Question: I'm trying to run eclipse for java in Windows 7 64bit edition, and when I run the eclipse.exe file, absolutely nothing happens. A ephimeral javaw.exe process is created in the task manager, but as I said, it's just there for a split second, and it disappears, after that NOTHING. I tried compiling a small program with the javac.exe file, and that works all right, but for some reason I cannot run Eclipse.
Any suggestions on what I could be doing wrong. I'm a complete Java noob, it's the first time I try to do this.
These are the files I have, and I downloaded the Windows 64bit version of eclipse.

Thanks!
OK, solved. The book I'm using is misleading... it said I should use the javaw.exe file from jdk1.6.0_21, and doing that didn't work. Now I tried with one in jre6, and it ran.
Thanks everyone and sorry for the hassle!
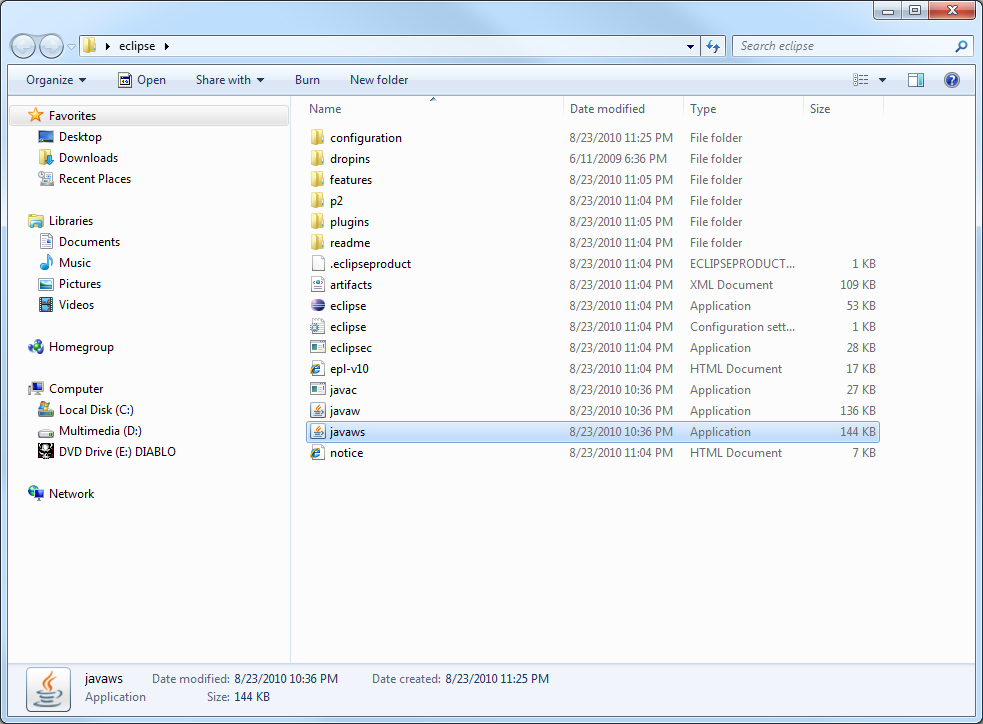
Answer: First, check you 'eclipse.ini' (even a space at the end of a line can prevent eclipse from starting)
Second I am surprised to see java* file in your Eclipse distribution.
You shouldn't' have those, and instead refer to the right java (64 bits) in your 'eclipse.ini'.
In both case, see this <URL>.
Check also the '<workspace>/.metadata/.log' (error log file).
---
> I just added it there because it was asking for it, supposedly the best way it to put it in the PATH.
If eclipse is "asking for it", that means your current java installation is not part of the 'PATH'. It need to be reference from the 'eclipse.ini' file.
See also <URL>
---
In any event, .
Used in your 'eclipse.ini' a path like:
'''
-vm
C:/Prog/Java/jdk1.6.0_21/jre/bin/server/jvm.dll
'''